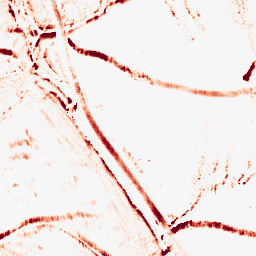
Category: morphological
Decomposition family: morphological_rect
Decomposition parameters: operation: opening
width: 5
height: 10
Upsampling method: bilinear
Upsampling parameters: scale: 4
Upsampling scale: 4